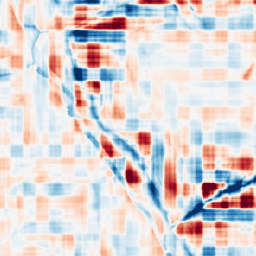
Category: wavelet
Decomposition family: wavelet_reverse_biorthogonal
Decomposition parameters: wavelet: rbio3.5
level: 5
Upsampling method: bspline
Upsampling parameters: scale: 4
Upsampling scale: 4